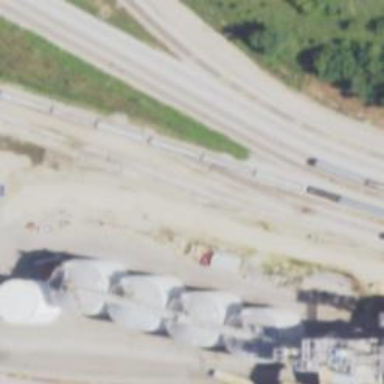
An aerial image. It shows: Rail spur service.